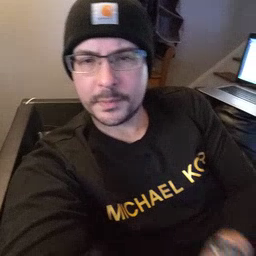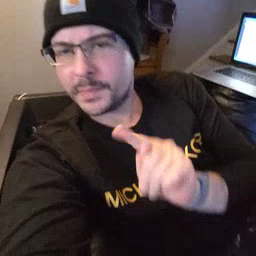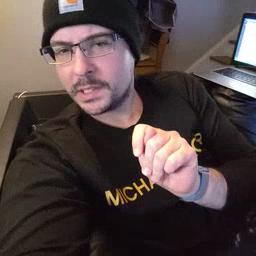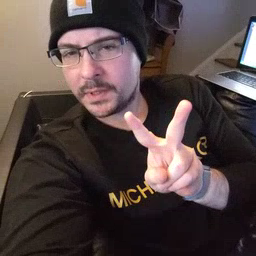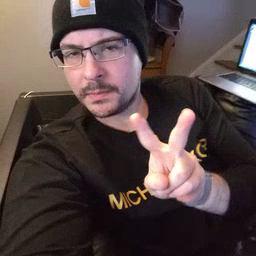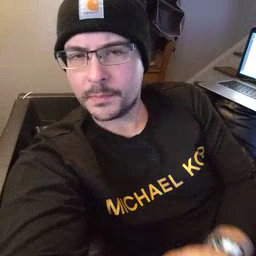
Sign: TV